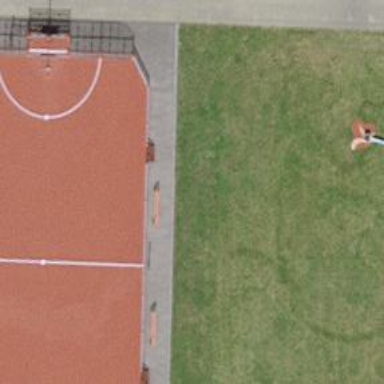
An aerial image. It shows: Recreation ground.